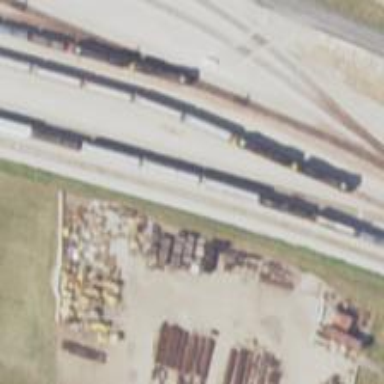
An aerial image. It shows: Railway yard used for servicing trains.